高一 · 计数
从某小区抽取 100 户居民进行月用电量调查, 发现其用电量都在 50 至 350 度之

间，频率分步直方图如图，则用电度数的中位数约为（）

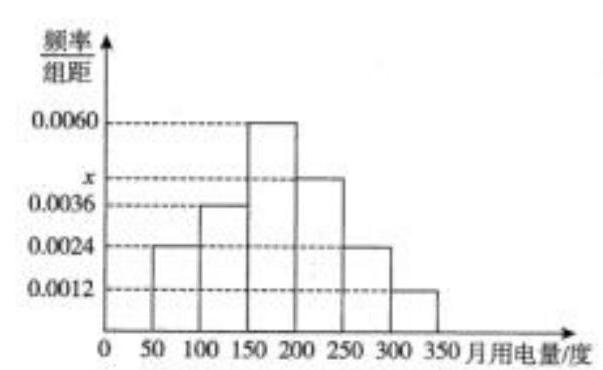
A. 150 B. 1778
C. 183.3
D. 200
答案: C
解析: 因有 $50 \%$ 的个体小于或等于中位数,

小于 150 的个体频率为 $(